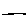
Label: line